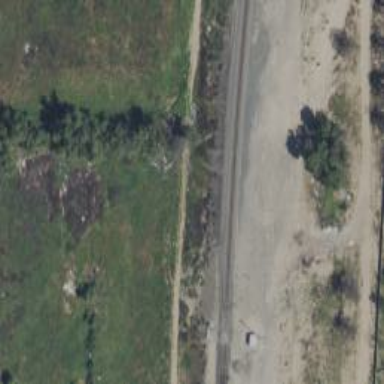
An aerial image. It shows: Railway tracks on embankment.